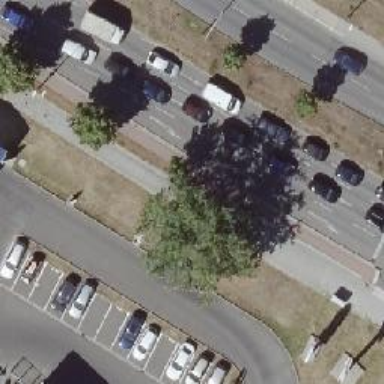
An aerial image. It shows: Sidewalk.